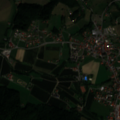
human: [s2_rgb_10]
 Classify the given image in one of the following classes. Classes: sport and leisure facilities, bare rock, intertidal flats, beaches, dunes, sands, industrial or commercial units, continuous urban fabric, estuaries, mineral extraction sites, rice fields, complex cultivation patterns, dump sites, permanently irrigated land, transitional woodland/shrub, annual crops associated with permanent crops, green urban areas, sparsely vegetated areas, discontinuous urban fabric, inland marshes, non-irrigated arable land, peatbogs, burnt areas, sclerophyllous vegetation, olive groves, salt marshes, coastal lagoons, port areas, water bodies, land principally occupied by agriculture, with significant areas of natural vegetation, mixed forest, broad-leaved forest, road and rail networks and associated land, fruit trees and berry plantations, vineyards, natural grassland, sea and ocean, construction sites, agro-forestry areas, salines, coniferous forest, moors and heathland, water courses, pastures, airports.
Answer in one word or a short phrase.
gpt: discontinuous urban fabric, pastures, complex cultivation patterns, broad-leaved forest